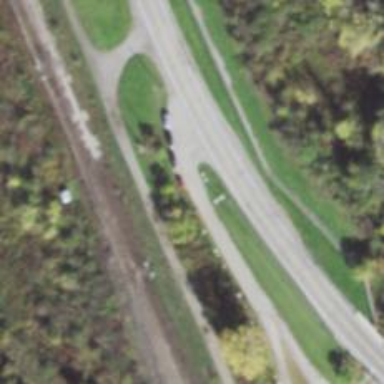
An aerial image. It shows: Asphalt path with excellent trail visibility.